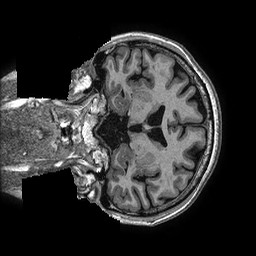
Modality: T1w
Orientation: coronal
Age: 59
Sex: female
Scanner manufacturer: ge
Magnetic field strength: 3 T
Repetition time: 0.006952 s
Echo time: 0.00292 s